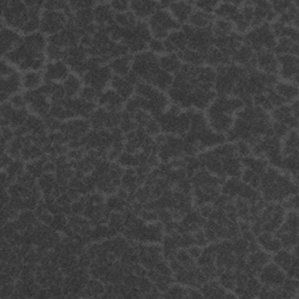
Label: frost